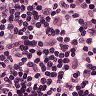
Metastatic tissue present: no